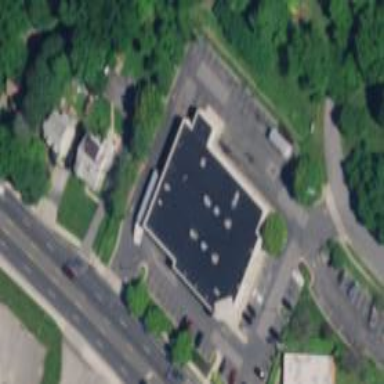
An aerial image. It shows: Retail building.